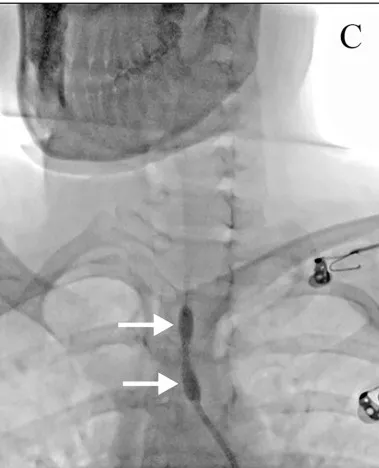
The endovascular therapy procedure. (C) Percutaneous transluminal balloon angioplasty of the left CCA (arrows).
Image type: radiology (x_ray)